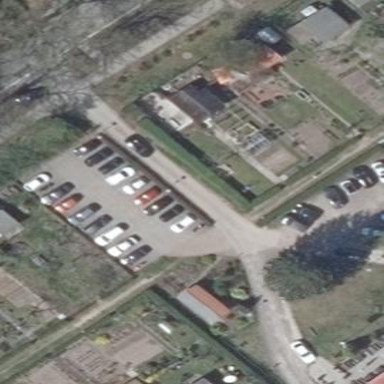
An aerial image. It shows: Parking area with surface.